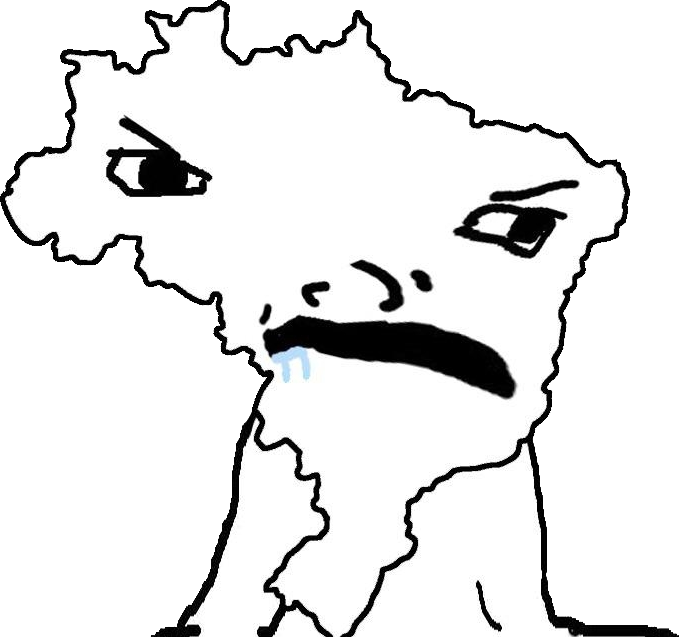
Label: 5_Brainlet